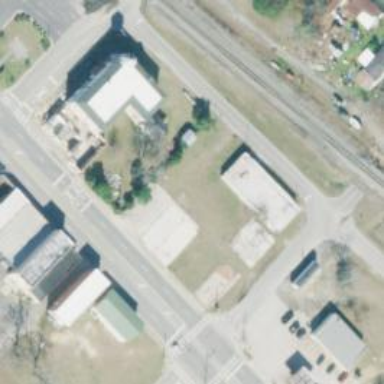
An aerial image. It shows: Post office.